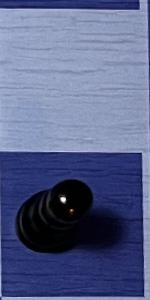
Label: Pawn_Black